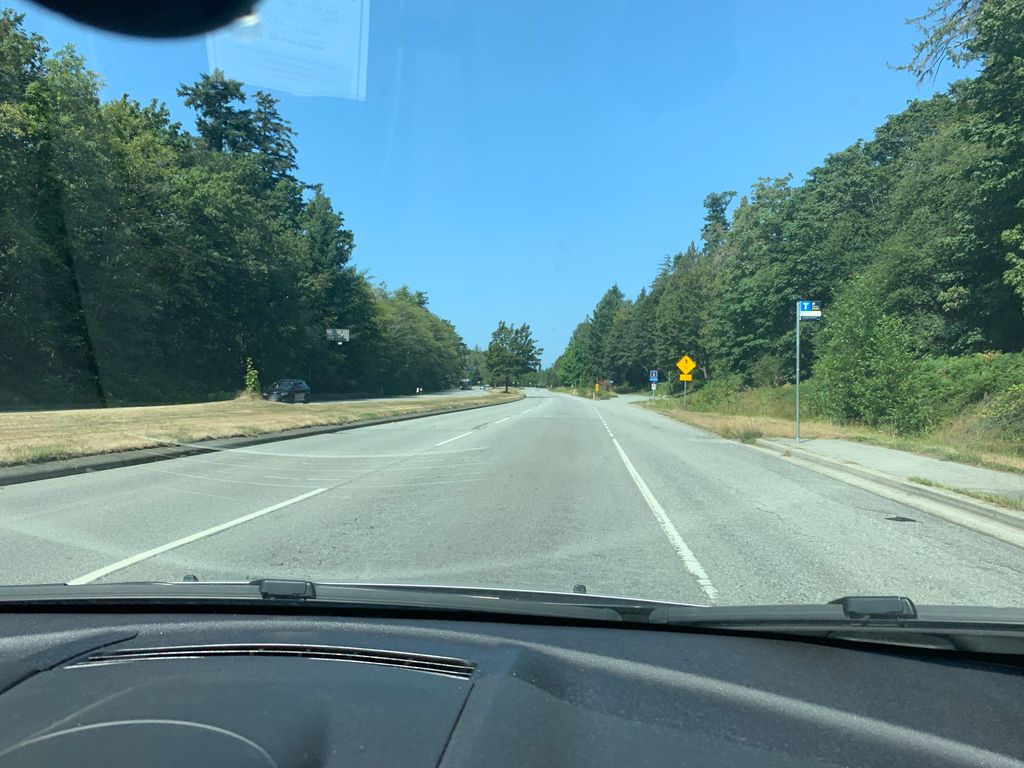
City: vancouver